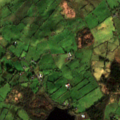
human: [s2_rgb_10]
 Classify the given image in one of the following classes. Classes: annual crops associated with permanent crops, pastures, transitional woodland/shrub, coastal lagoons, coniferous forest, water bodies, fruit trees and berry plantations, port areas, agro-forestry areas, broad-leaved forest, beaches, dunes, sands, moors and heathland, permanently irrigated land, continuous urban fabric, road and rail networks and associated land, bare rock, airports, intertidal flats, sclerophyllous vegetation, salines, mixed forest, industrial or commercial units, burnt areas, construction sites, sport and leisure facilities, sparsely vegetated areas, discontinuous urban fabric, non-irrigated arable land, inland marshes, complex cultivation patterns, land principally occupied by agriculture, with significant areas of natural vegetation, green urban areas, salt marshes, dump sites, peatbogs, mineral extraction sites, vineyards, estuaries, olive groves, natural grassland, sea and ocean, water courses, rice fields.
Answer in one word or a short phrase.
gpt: pastures